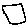
Label: square